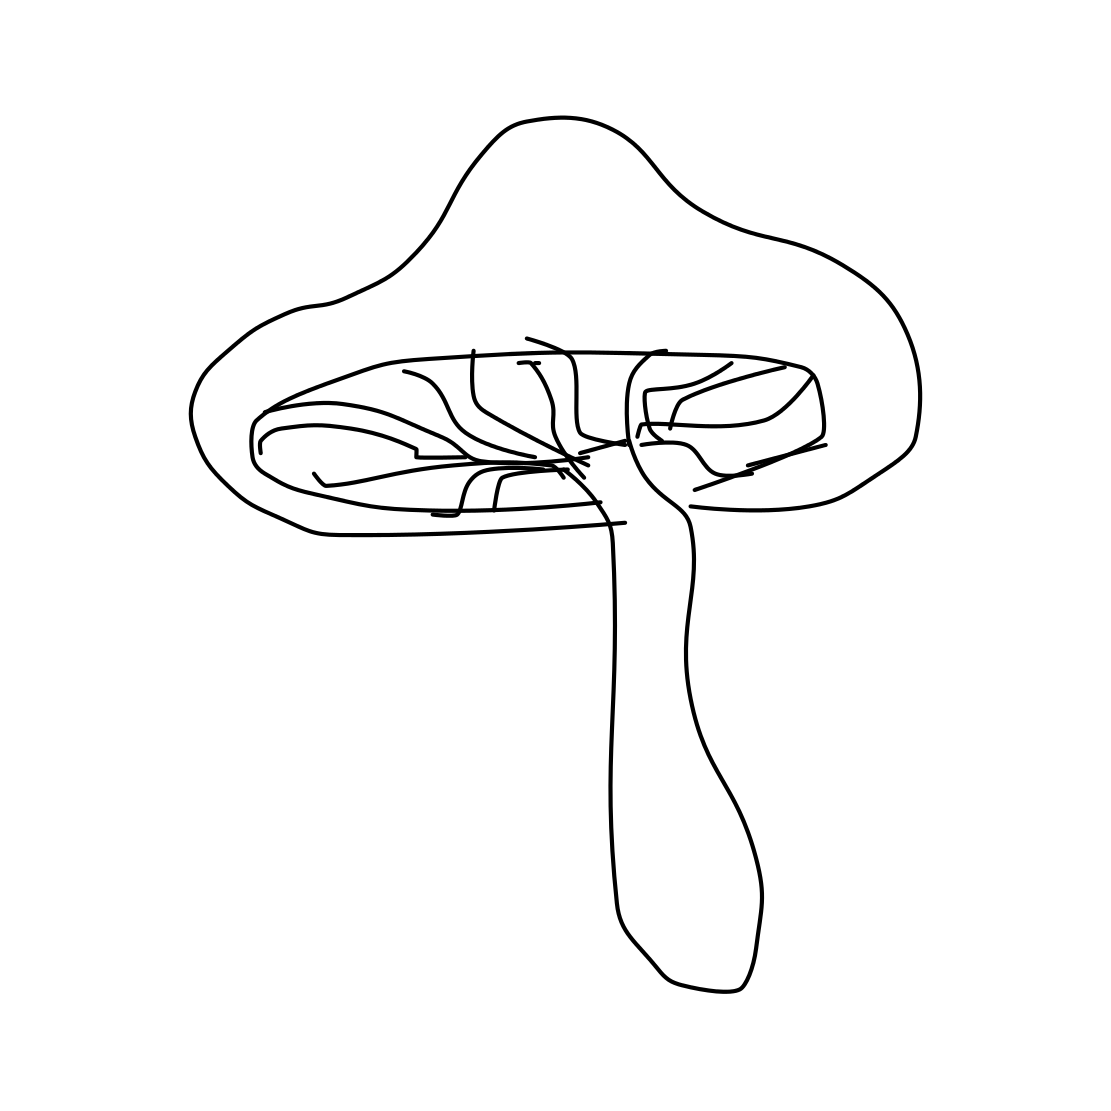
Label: mushroom